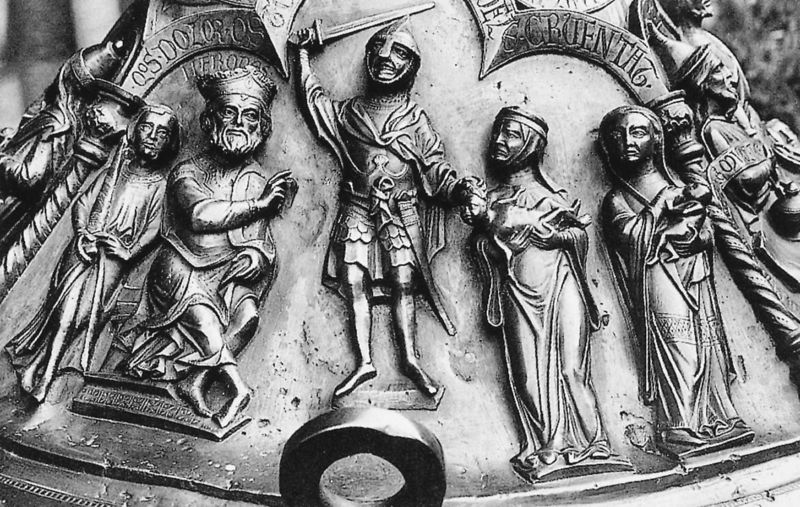
Titel: Taufbecken im Hildesheimer Dom
Standort: Hildesheim, Dom (EU - D - Nds)
Schlagwörter: kampf, frauen, menschen, frau, männer, bibel, diener, silber, kind, krone, kinder, skulptur, füße, schrift, baby, rand, krieg, könig, thron, metall, bronze, foto, fotografie, eisen, zinn, schwarzweiß, schwert, text, soldat, helm, tron, ritter, rüstung, glocke, jesus, segnen, opfer, guss, teilen, salomon, schwerd, schwert#, der ungestüme ritter, lmetall